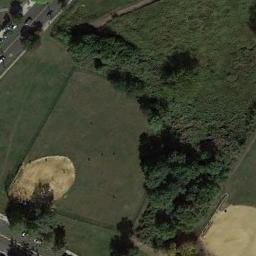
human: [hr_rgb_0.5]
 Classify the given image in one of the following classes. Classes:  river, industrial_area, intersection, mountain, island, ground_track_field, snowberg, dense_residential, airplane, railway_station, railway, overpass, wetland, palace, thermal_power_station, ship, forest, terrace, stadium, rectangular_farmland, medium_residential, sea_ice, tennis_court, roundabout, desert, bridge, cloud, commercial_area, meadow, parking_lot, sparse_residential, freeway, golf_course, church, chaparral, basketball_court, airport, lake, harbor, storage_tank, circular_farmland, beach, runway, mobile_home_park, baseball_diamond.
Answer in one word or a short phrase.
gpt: baseball_diamond